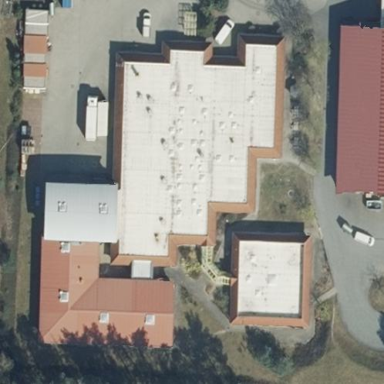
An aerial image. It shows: Industrial building.